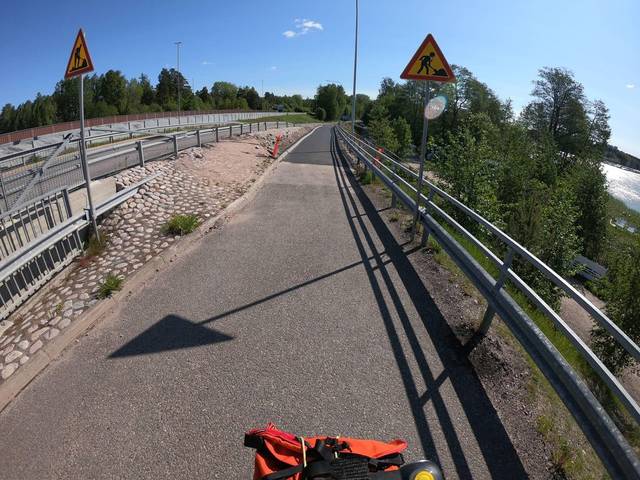
Region: Finland
Coordinates: 60.157, 24.612